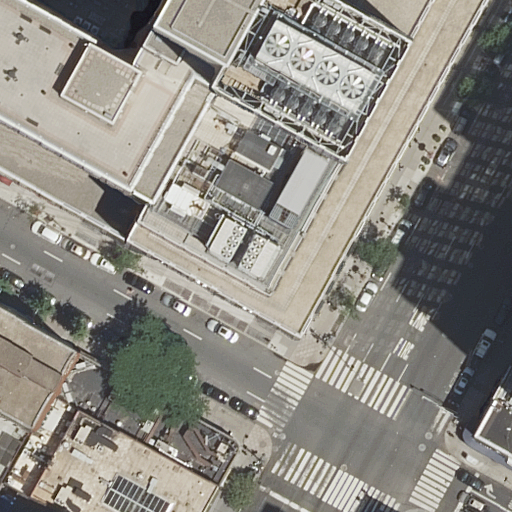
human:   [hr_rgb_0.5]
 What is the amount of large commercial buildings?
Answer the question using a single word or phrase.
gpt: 0

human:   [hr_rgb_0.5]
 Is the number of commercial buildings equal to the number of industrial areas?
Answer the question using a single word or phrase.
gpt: yes

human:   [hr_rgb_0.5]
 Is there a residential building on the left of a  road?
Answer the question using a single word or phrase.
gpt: yes

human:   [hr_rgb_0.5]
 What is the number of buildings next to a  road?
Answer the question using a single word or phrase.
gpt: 8

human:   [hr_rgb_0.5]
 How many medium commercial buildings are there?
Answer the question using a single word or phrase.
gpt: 0

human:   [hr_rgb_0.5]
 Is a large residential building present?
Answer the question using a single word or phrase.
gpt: yes

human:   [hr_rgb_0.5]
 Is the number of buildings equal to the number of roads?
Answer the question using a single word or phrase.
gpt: no

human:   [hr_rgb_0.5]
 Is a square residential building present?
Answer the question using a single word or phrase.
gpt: no

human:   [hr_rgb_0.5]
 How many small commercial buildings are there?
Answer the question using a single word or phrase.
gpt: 0

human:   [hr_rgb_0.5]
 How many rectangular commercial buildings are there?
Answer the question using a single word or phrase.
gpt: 0

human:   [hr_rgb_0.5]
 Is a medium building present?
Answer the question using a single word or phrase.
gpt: yes

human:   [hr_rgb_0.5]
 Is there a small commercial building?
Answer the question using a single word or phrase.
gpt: no

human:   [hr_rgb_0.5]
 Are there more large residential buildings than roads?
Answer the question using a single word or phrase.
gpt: no

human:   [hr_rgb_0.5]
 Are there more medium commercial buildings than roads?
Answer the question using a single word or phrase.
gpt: no

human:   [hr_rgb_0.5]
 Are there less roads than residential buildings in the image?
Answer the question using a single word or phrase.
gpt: yes

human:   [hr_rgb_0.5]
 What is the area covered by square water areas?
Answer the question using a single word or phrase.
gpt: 0m2

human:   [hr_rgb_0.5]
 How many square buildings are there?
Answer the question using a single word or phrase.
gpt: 0

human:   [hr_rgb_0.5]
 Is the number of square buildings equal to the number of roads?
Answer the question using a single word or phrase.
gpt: no

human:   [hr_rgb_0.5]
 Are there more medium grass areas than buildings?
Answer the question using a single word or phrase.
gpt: no

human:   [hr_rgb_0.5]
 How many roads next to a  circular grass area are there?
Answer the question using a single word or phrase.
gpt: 0

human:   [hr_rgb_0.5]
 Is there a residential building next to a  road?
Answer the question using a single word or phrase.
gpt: yes

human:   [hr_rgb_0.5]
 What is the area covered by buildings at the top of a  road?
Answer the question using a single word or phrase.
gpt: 1748m2

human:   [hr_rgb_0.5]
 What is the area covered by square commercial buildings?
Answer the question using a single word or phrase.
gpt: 0m2

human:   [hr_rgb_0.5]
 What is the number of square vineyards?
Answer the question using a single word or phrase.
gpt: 0

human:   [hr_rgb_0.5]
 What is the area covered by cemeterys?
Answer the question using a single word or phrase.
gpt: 0m2

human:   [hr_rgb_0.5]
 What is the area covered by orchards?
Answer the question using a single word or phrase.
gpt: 0m2

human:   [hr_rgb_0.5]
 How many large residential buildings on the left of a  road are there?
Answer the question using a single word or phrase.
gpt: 1

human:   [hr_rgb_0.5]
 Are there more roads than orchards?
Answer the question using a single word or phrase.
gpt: yes

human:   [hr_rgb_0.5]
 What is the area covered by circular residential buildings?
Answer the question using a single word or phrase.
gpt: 0m2

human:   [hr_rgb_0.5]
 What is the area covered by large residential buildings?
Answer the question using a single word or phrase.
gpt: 1963m2

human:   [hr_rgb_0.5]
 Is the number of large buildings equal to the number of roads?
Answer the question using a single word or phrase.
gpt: no

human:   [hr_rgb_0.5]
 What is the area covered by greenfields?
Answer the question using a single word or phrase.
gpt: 0m2

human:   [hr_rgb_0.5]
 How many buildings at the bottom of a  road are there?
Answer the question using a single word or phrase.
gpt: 5

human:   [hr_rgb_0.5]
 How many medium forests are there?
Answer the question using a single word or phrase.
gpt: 0

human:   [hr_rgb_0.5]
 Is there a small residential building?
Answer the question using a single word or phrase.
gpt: yes

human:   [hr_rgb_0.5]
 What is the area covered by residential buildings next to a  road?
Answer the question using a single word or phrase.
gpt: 3235m2